Question: I have the following table
'''
data = {'id':[1,2,3],'a':[4,5,6],'b':[7,8,9]}
df = pd.DataFrame(data)
df = df.set_index('id')
'''

---
I want to generate the output by converting this dataframe into a 'dict' such that each unique '(index,column)' is the key in the dictionary and its corresponding cell is the value. The key is a string delimited by a underscore "_".
The output is as follows for this toy example
'''
output_dict = {
1_a:4,
2_a:5,
3_a:5,
1_b:7,
2_b:8,
3_b:9,
}
'''
---
So far I have tried 'pd.pivot'. I have also tried to create a multindex using 'pd.MultiIndex.from_product' but I cannot seem to get the dataframe to have just one column with the correct values. I am able to create the correct index pairs but am not able to get the correct corresponding values.
Any help will be greatly appreciated.
P.S: I am looking for a vectorized pandas approach.
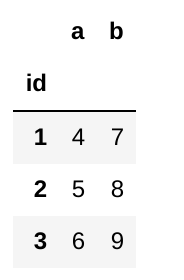
Answer: 'stack' to reshape the dataframe into a multiindex series followed by 'to_dict' to create dictionary
'''
df.stack().to_dict()
'''
---
'''
{(1, 'a'): 4, (1, 'b'): 7, (2, 'a'): 5, (2, 'b'): 8, (3, 'a'): 6, (3, 'b'): 9}
'''
To flatten the multiindex
'''
s = df.stack()
s.index = ['{}_{}'.format(*t) for t in s.index]
s.to_dict()
'''
---
'''
{'1_a': 4, '1_b': 7, '2_a': 5, '2_b': 8, '3_a': 6, '3_b': 9}
'''